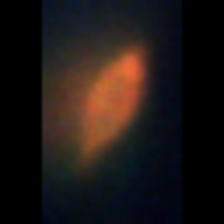
Taxon: Prorocentrum
Group: Dinoflagellates